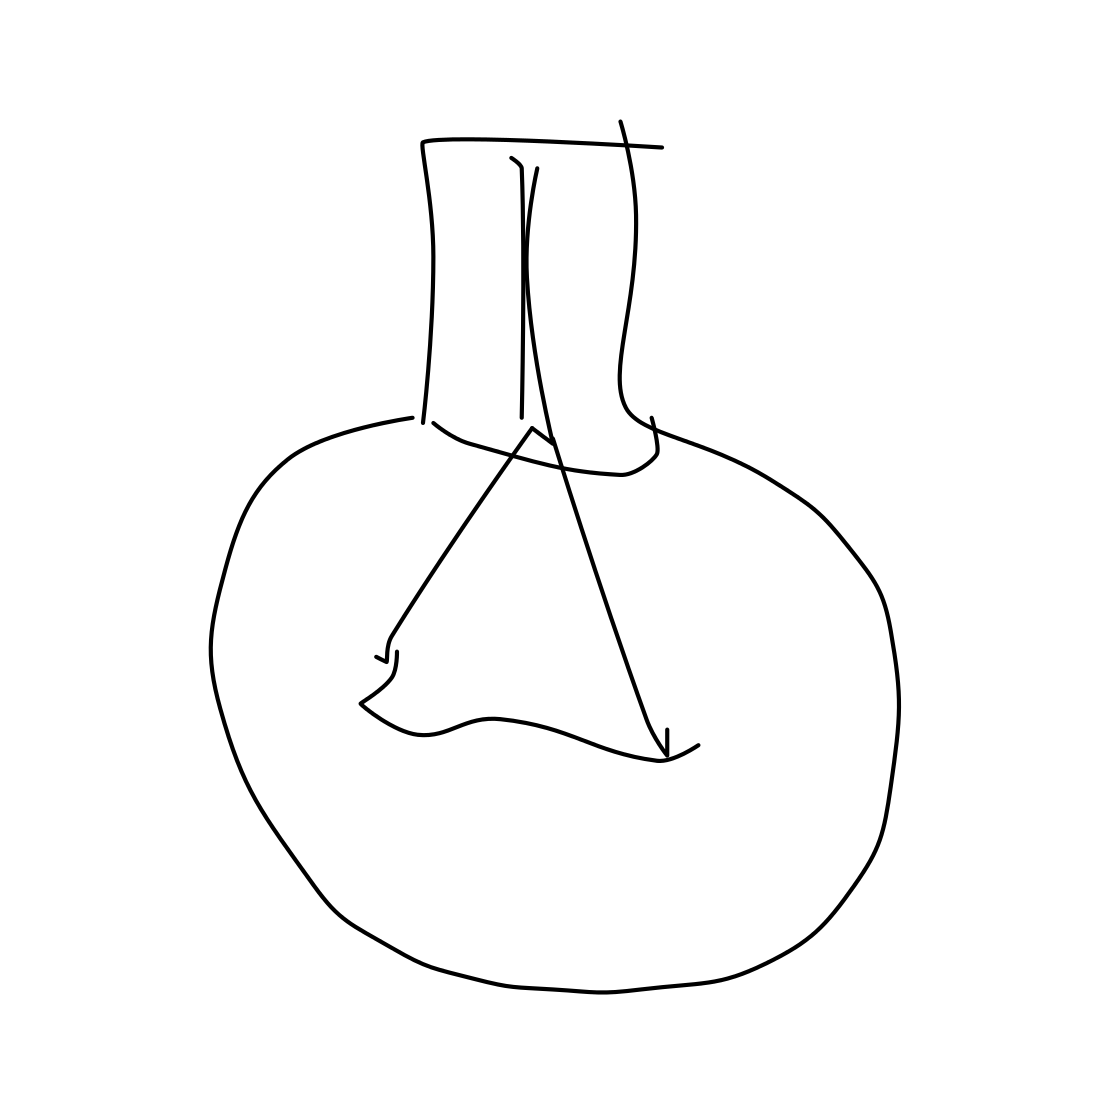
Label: lightbulb